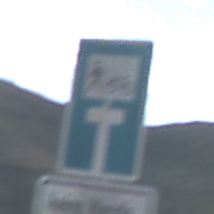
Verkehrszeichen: SackgasseRadverkehrFussgaengerDurchlaessig
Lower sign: HinweisGeaenderteVorfahrtVerkehrsfuehrungVerkehrsregelung3
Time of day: Midday
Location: Outdoor (Nature)
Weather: PartlyCloudy
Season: NotSpecified
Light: Natural